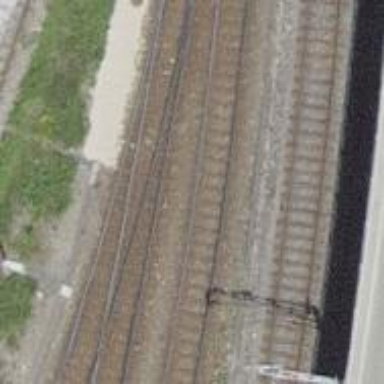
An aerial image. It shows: Railway switch.